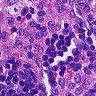
Metastatic tissue present: no